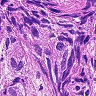
Metastatic tissue present: no